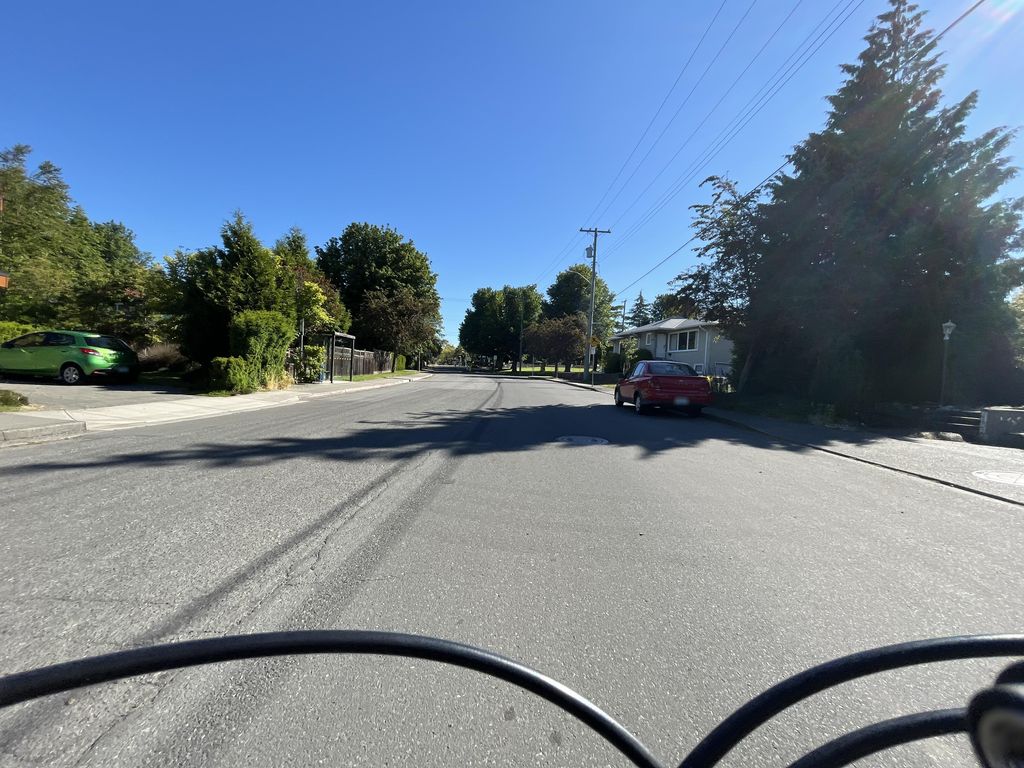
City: victoria